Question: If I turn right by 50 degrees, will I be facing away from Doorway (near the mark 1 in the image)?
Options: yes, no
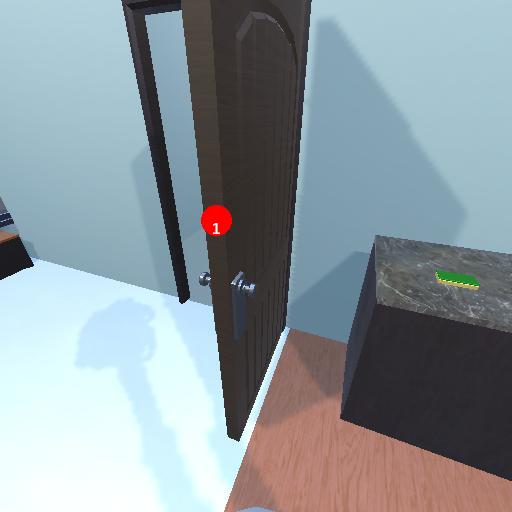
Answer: yes